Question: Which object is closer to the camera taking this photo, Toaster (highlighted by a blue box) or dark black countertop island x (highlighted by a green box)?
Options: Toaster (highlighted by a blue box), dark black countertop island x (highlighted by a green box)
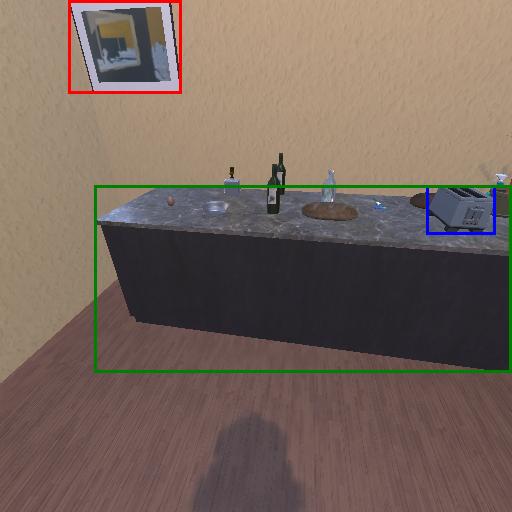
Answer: Toaster (highlighted by a blue box)